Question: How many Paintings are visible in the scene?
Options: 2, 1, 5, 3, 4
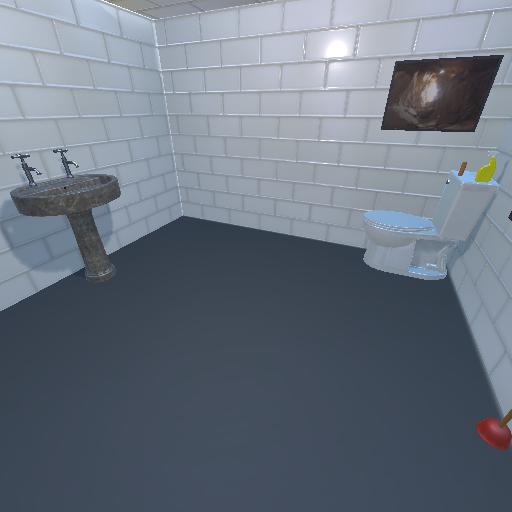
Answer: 2